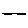
Label: line